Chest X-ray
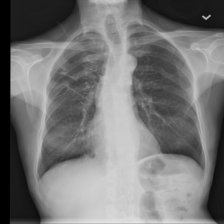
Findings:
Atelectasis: negative
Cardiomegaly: negative
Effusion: negative
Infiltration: negative
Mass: positive
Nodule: negative
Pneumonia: negative
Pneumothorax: negative
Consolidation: negative
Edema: negative
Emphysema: negative
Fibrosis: negative
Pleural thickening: negative
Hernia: negative